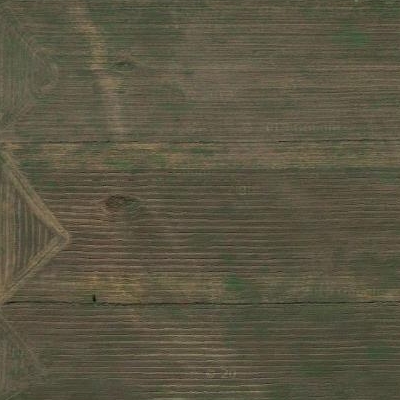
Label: bField